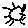
Label: sun